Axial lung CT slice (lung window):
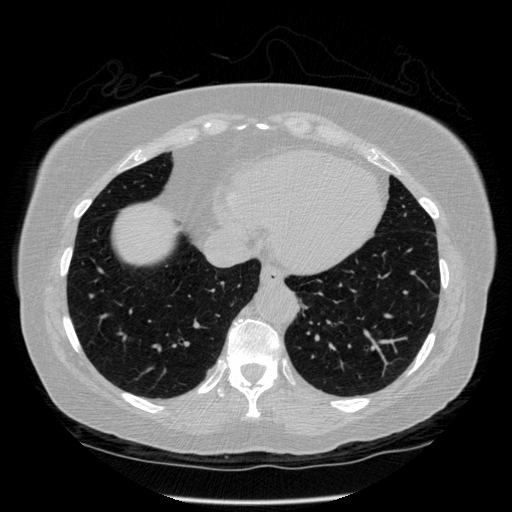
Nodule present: no